Interaction volume radius: 5 \u00c5
Interaction volume height: 10 \u00c5
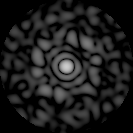
Disorder parameter: 0.8059